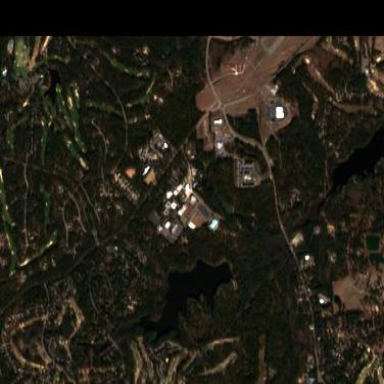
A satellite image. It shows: College.